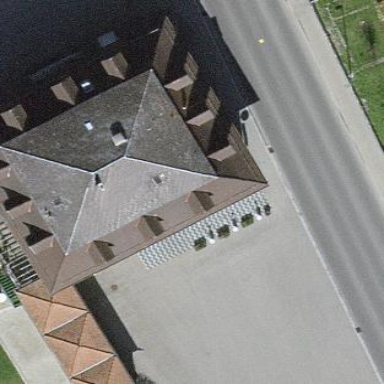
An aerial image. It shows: Restaurant building.